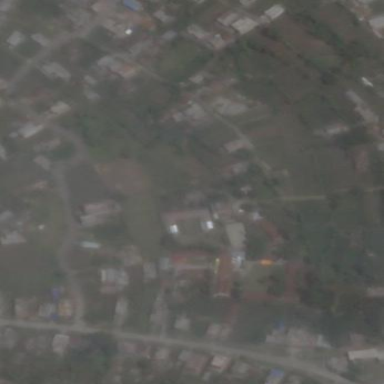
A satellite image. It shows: School.